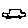
Label: car